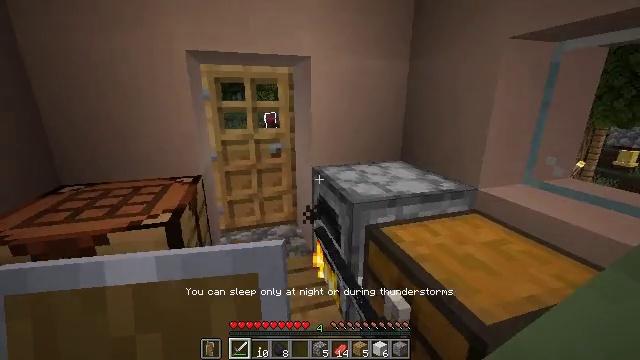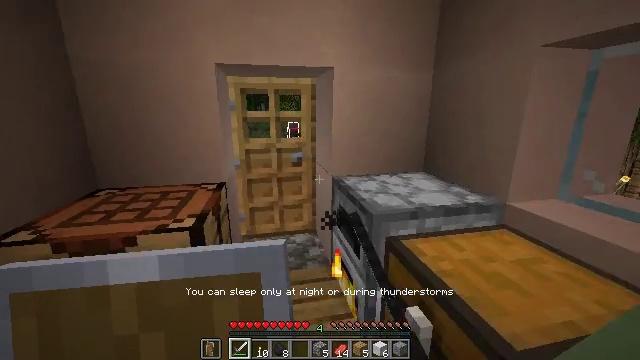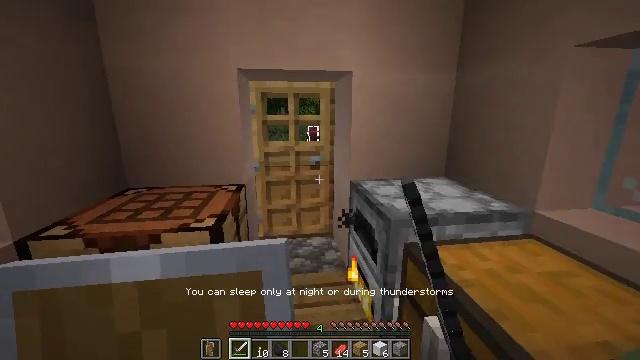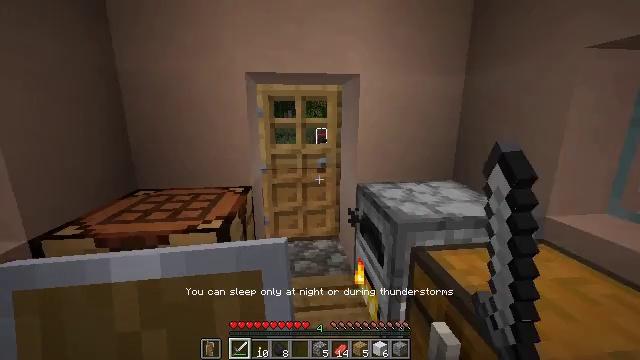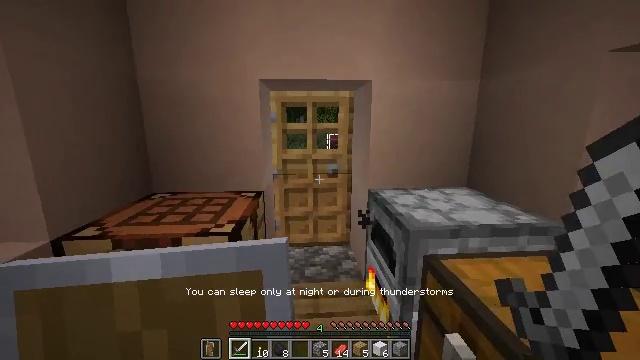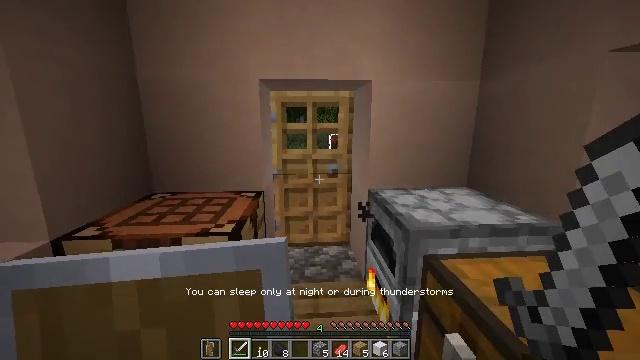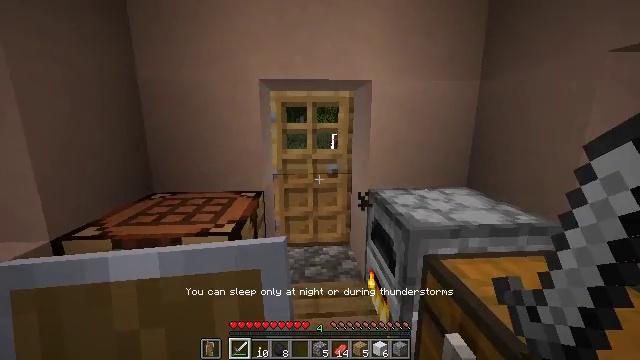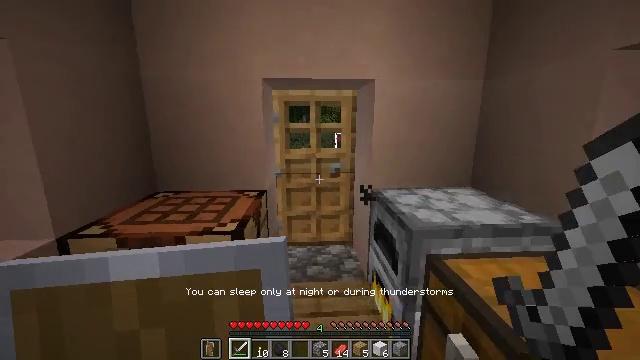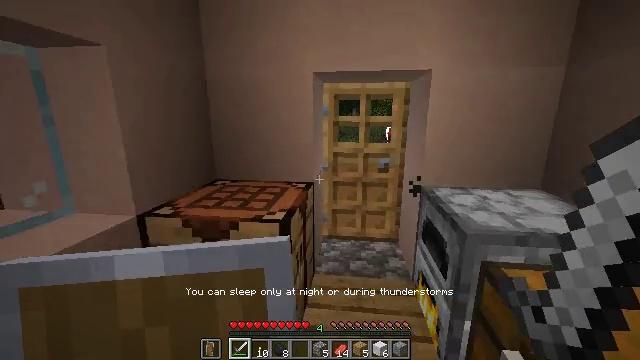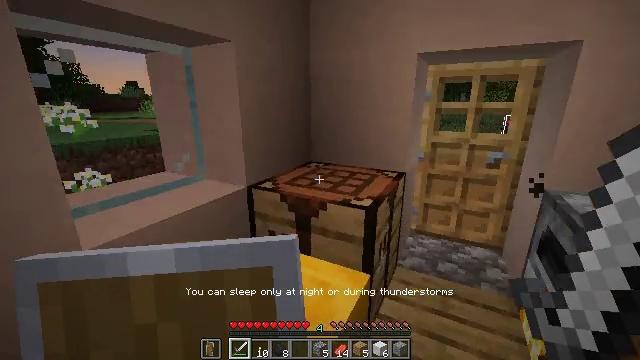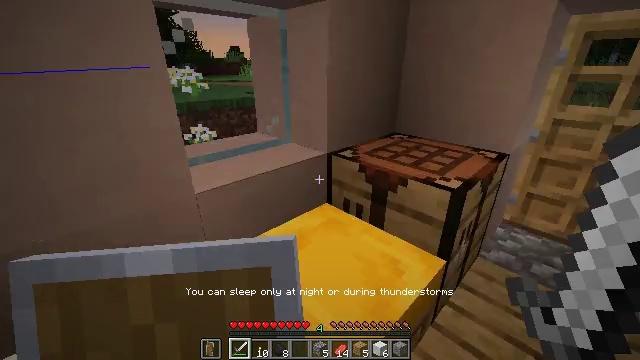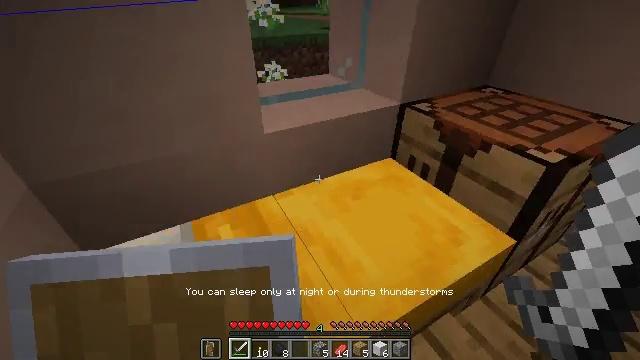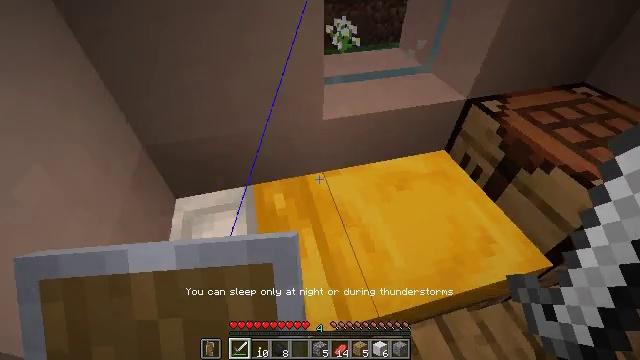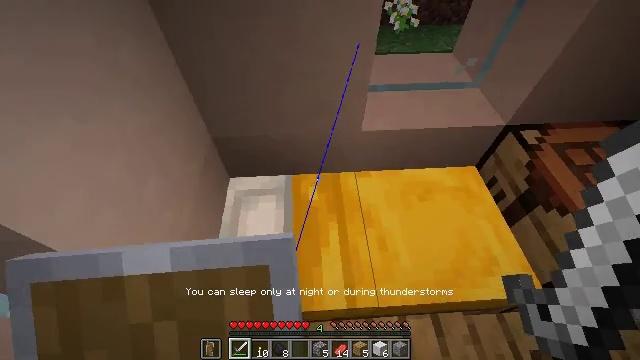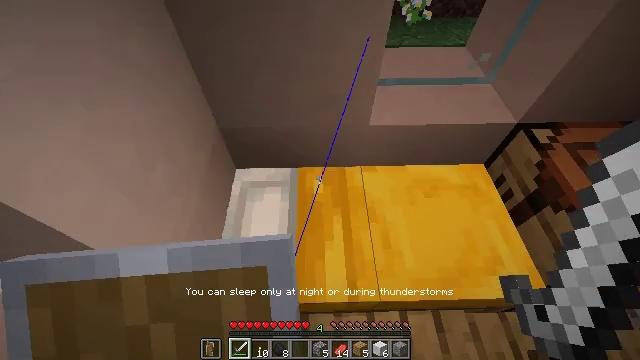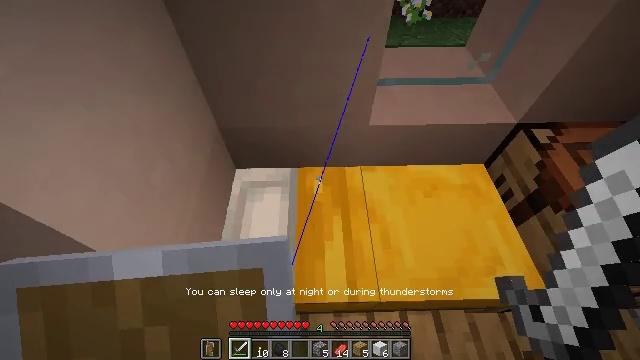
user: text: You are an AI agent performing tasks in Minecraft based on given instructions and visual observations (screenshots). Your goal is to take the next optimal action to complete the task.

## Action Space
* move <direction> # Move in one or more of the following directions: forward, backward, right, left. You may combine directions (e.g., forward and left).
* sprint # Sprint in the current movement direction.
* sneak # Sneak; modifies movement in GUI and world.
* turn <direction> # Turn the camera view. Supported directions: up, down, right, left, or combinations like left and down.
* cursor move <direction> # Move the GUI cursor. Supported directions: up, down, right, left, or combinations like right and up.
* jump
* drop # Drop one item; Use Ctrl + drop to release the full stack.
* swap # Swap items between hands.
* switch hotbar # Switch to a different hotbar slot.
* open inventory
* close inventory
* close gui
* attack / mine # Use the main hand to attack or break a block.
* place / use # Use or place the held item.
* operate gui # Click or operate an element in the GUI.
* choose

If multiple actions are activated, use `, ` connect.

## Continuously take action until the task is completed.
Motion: motion action
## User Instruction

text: Destroy the oak door to retrieve it.
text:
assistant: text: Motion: turn left and up
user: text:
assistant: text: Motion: turn left
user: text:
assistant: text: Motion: turn left
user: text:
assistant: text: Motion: turn left and up
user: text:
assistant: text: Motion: no_op
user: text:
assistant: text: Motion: no_op
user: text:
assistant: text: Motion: no_op
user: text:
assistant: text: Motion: turn left and down
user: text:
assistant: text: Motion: turn left and down
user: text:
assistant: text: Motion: turn left and down
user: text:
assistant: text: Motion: turn left and down
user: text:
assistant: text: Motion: turn left and down, use / place
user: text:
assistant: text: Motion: turn left and down, use / place
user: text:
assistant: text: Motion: turn left and down, use / place
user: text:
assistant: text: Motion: use / place
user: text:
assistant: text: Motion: use / place
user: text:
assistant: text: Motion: use / place
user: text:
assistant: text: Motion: use / place
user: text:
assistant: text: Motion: use / place
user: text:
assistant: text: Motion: use / place
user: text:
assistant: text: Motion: use / place
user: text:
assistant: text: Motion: turn right and down, use / place
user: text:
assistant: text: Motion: turn right and down, use / place
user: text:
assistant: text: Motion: turn right, use / place
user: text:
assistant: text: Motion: use / place
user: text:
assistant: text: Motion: use / place
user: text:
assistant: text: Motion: use / place
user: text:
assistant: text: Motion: use / place
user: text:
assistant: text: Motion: use / place
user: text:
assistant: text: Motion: use / place